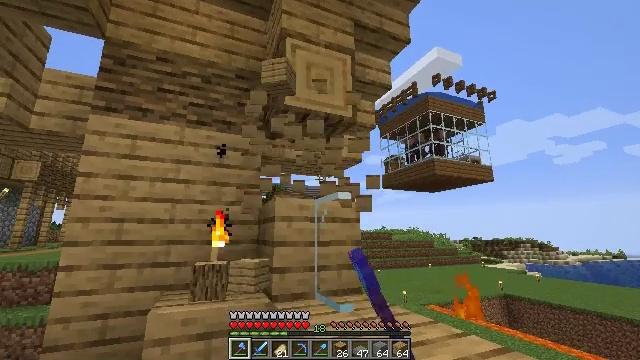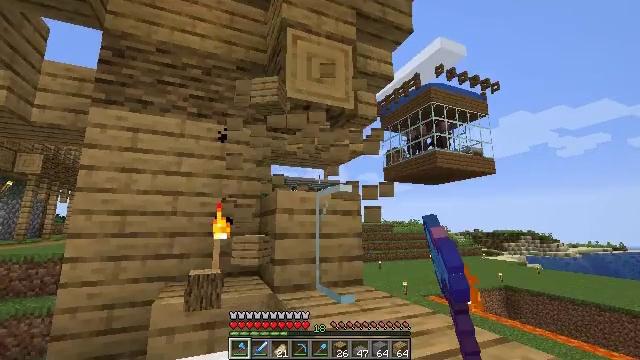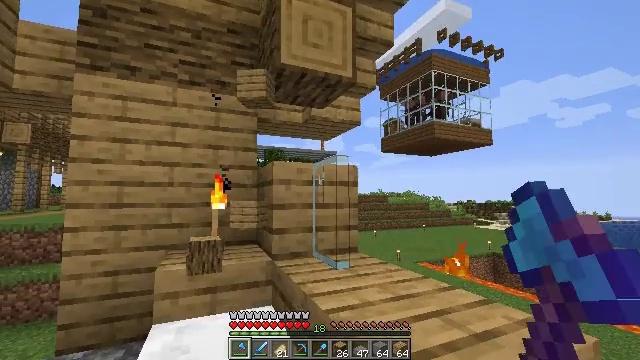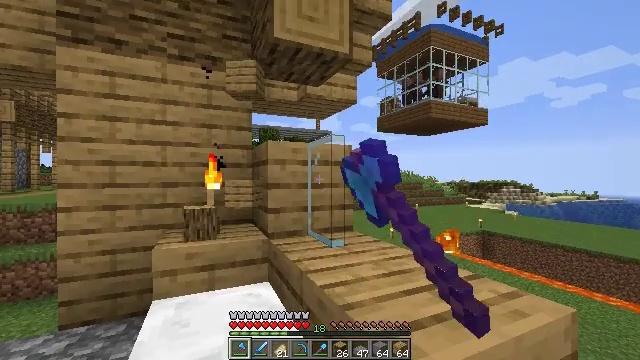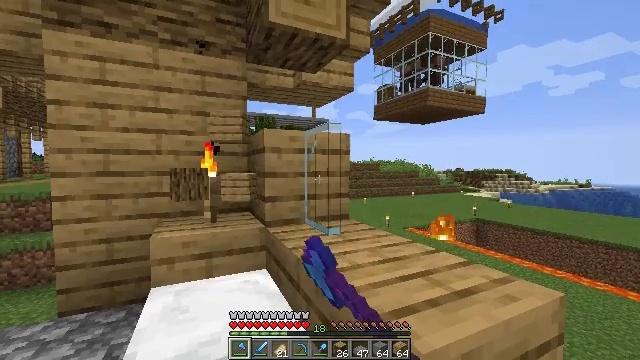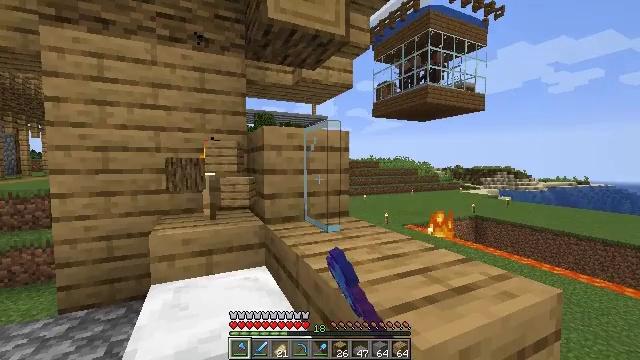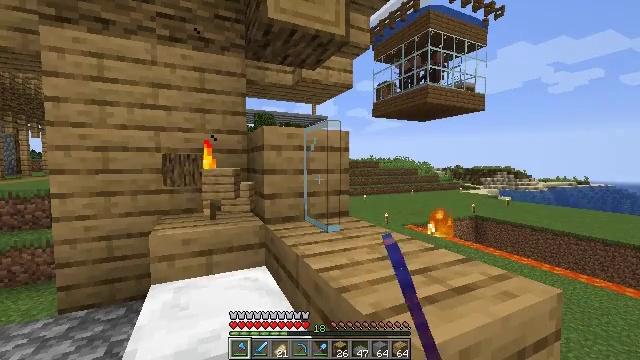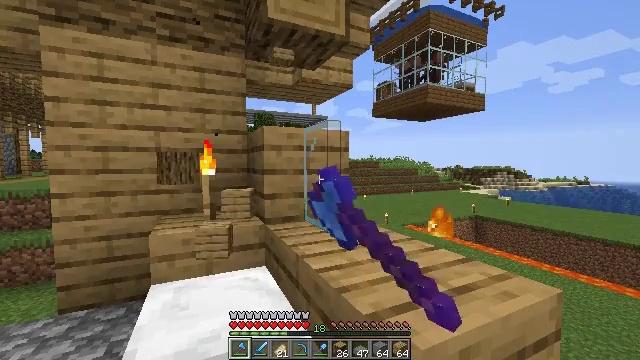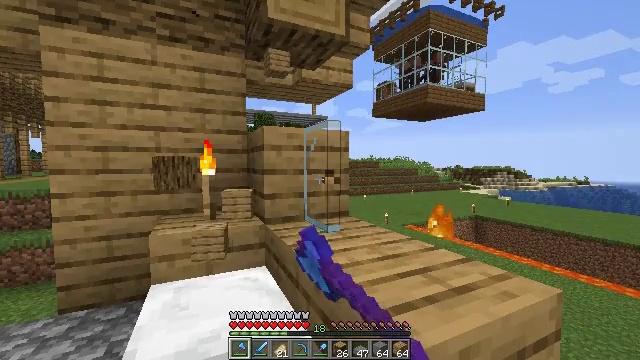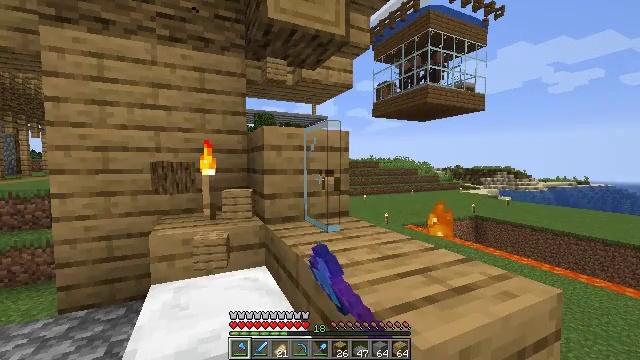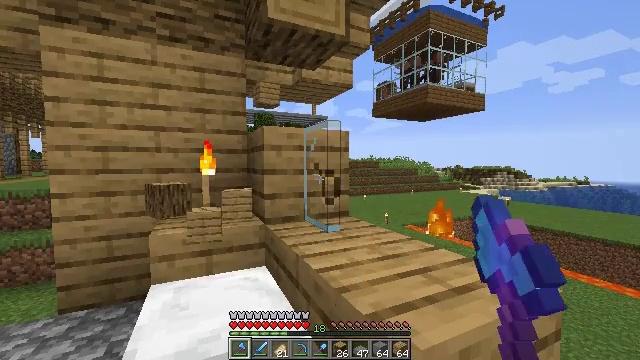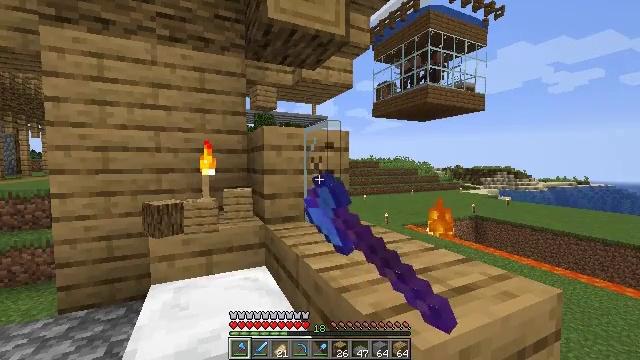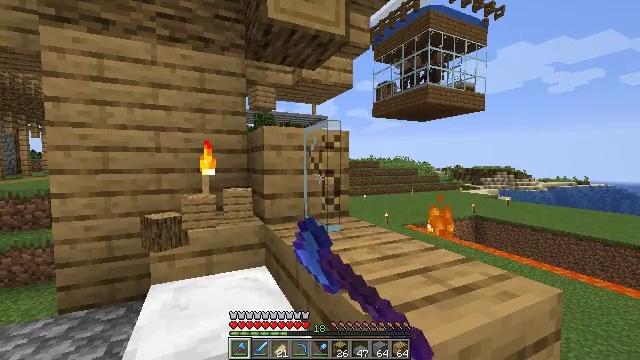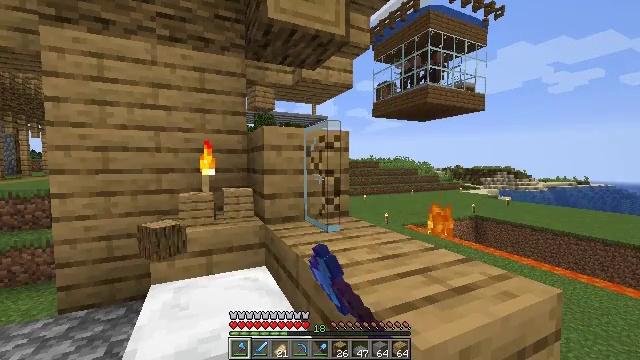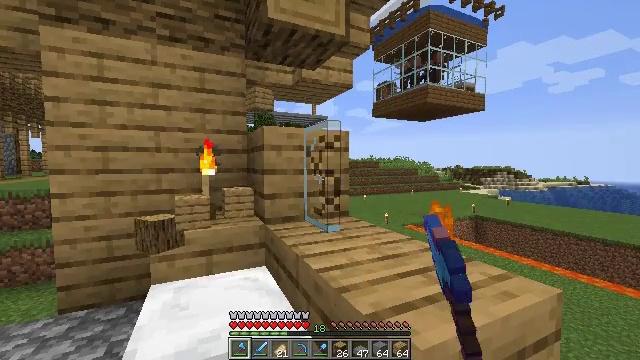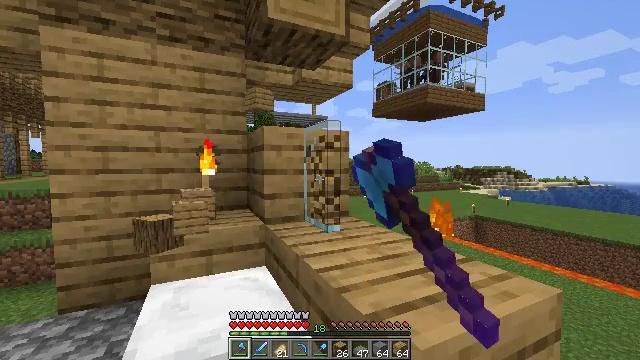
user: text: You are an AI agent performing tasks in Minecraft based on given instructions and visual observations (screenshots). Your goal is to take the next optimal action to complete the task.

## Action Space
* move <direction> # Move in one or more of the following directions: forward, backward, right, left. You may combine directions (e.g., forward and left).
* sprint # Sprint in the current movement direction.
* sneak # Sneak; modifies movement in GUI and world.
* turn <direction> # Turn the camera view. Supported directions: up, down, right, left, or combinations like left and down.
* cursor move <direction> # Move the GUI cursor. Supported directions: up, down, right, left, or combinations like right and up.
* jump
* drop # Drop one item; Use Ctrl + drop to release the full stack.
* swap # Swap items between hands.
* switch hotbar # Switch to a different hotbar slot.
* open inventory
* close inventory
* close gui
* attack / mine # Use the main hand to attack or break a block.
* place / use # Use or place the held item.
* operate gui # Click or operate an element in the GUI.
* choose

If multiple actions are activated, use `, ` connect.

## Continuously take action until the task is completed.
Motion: motion action
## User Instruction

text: Destroy the glass pane to clear a path.
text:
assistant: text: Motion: turn down, attack / mine
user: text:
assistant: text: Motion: turn down, attack / mine
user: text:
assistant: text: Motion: turn right and down, attack / mine
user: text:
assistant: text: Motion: turn down, attack / mine
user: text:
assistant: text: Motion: attack / mine
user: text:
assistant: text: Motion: attack / mine
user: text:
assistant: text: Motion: attack / mine
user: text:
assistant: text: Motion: attack / mine
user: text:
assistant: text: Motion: attack / mine
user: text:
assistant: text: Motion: attack / mine
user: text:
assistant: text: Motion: attack / mine
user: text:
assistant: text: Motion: attack / mine
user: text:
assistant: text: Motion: attack / mine
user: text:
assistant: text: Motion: attack / mine
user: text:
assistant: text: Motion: attack / mine
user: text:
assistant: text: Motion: turn right and down, attack / mine
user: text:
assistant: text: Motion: turn right and down, attack / mine
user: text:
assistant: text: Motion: turn right and down, attack / mine
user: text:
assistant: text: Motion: turn right and down, attack / mine
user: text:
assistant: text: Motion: turn down, attack / mine
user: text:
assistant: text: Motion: attack / mine